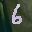
Label: 6